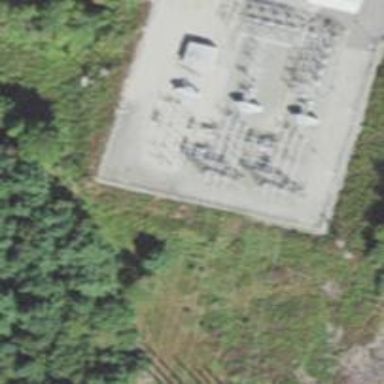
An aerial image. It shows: Switch for power supply.